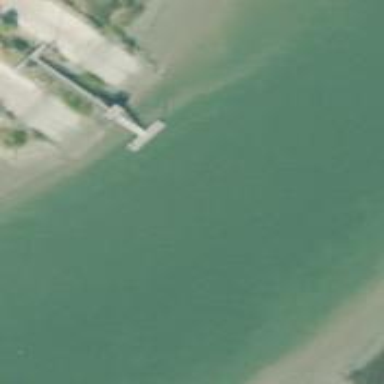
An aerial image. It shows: Pier with mooring facilities.